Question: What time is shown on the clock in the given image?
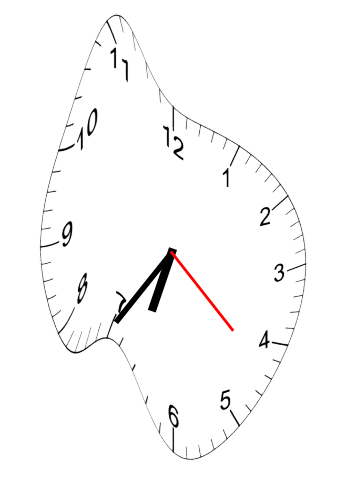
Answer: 06:35:22